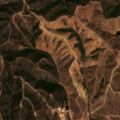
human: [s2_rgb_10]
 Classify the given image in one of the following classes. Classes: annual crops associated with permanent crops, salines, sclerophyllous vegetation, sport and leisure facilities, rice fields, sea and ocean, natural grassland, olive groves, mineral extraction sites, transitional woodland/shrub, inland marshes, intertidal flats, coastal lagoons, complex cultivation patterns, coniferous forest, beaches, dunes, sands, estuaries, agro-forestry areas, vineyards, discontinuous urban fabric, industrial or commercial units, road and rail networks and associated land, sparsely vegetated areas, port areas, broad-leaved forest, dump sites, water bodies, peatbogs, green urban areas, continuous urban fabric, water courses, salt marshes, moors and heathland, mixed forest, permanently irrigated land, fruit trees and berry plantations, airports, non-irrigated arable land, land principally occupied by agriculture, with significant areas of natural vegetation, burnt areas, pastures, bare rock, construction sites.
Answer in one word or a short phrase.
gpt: pastures, broad-leaved forest, transitional woodland/shrub